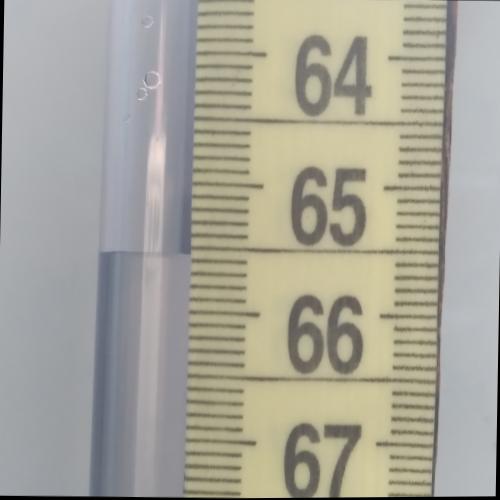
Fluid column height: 65.5 cm